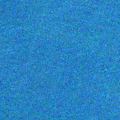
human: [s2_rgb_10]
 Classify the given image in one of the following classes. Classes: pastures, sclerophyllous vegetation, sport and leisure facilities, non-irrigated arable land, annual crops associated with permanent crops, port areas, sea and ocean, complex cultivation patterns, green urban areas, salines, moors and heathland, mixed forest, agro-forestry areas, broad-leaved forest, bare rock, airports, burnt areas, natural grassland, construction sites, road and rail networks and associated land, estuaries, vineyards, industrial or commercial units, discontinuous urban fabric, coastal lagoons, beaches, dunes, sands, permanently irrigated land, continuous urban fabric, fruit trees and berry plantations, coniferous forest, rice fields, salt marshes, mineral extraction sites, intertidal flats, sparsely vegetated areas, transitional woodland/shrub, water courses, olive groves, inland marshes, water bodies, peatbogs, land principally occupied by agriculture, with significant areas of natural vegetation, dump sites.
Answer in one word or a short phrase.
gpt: sea and ocean